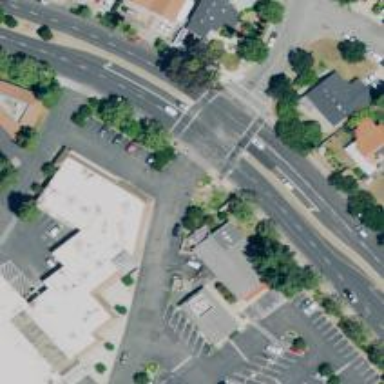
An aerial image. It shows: Solid stop line on the road.